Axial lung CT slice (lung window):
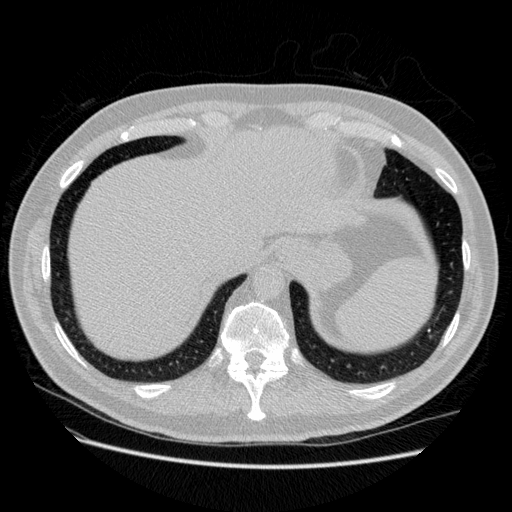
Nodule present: no